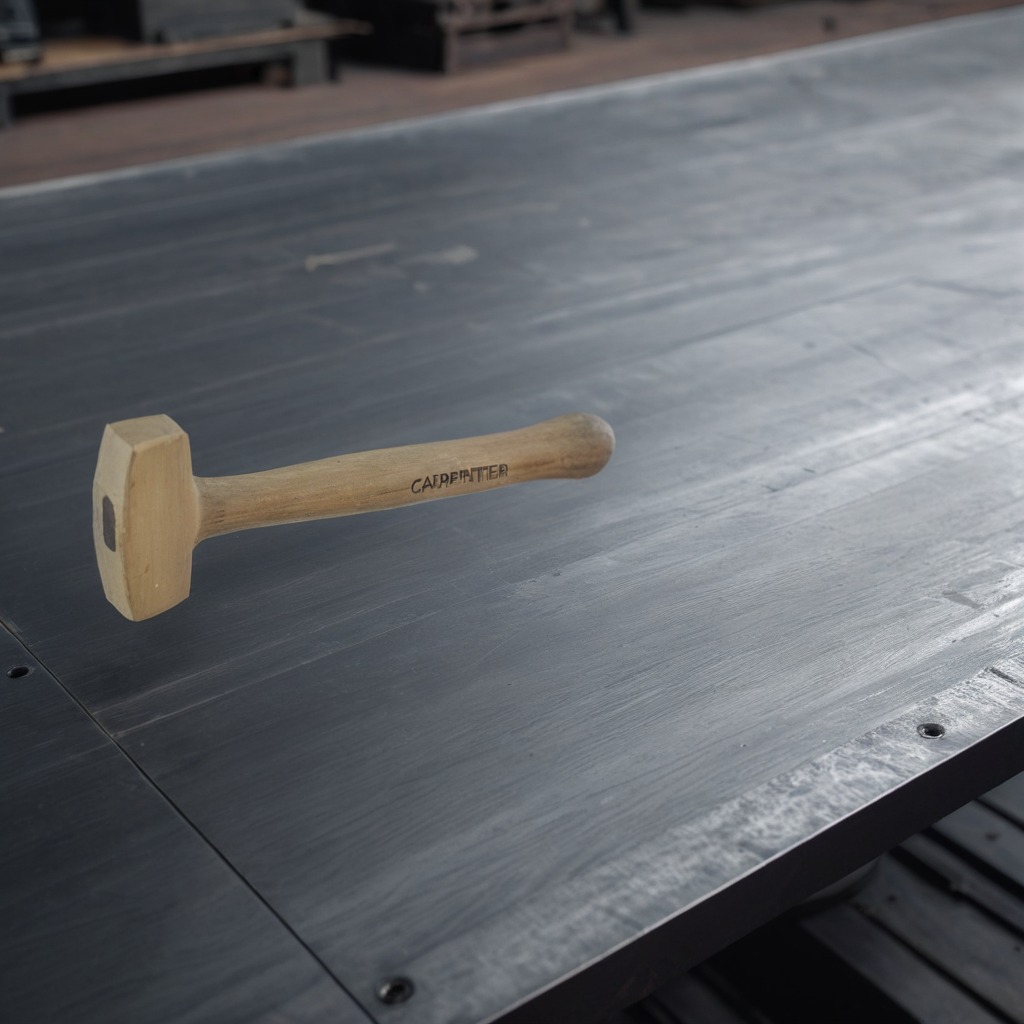
A hammer is lying on the cold steel table in a mining workshop gritty textures.